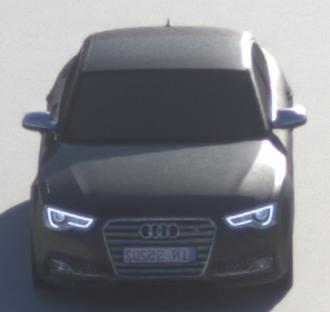
Make: Audi
Model: S5
Detailed model: F5
Model produced from: 2016
Model produced until: 2019
Doors: 2
Color: gray
Road condition: dry road
Daytime: sunrise or sunset
Contrast: medium contrast